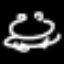
Label: frog